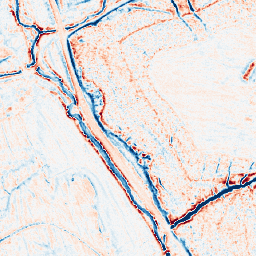
Category: edge_preserving
Decomposition family: anisotropic_diffusion
Decomposition parameters: iterations: 10
kappa: 100
gamma: 0.2
Upsampling method: area
Upsampling parameters: scale: 2
Upsampling scale: 2